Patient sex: M
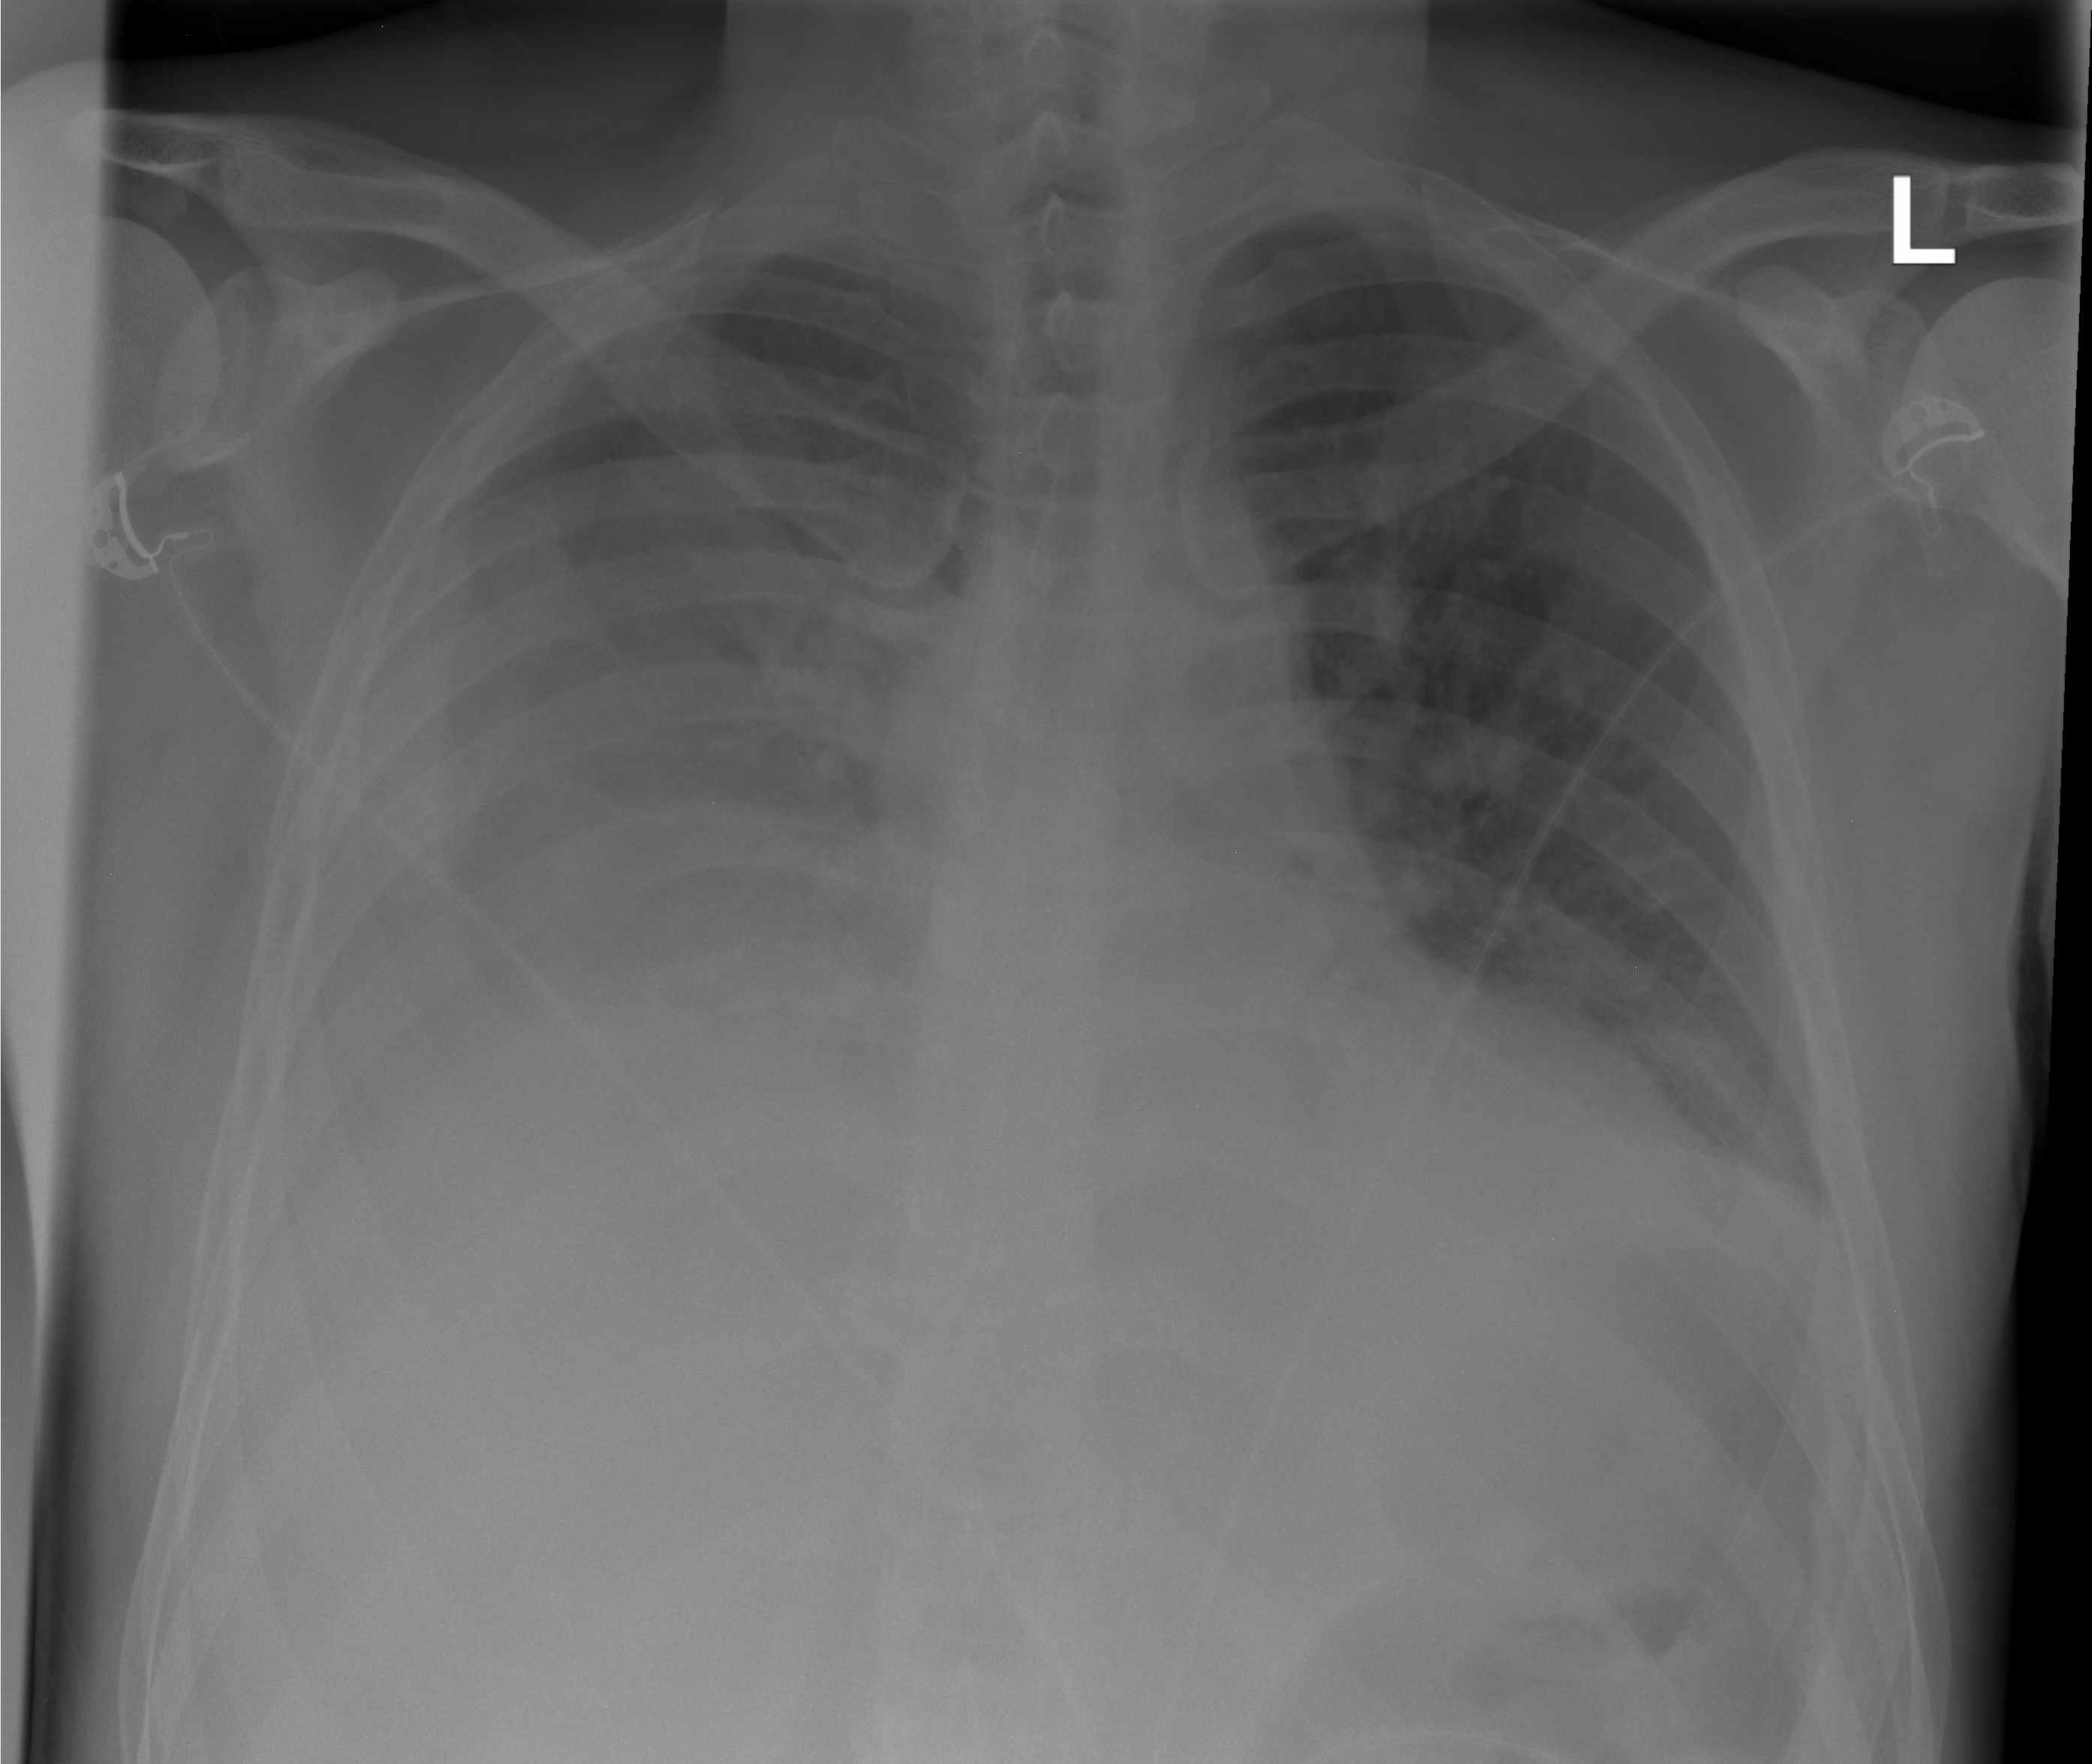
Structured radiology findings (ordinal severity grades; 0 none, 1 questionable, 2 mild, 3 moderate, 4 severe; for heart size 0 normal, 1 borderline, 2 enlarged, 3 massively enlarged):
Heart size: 0
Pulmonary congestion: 0
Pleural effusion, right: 3
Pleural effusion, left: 2
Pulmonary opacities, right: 1
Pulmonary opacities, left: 0
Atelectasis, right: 3
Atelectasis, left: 2